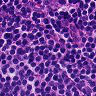
Metastatic tissue present: no